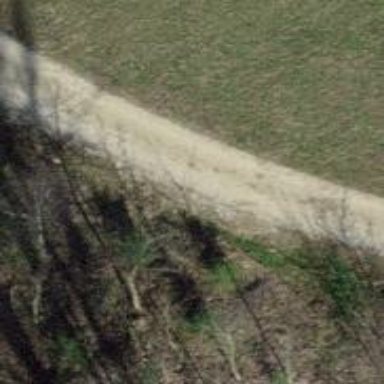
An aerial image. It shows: Gravel track with grade2 quality.